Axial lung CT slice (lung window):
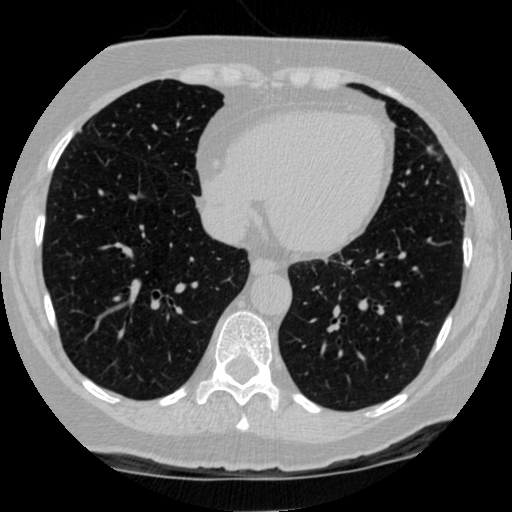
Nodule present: yes
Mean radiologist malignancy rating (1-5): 3.5